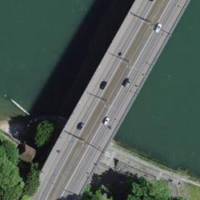
EUNIS habitat code: 57
Species observed at this site:
Allium ursinum
Corvus corone
Cyanistes caeruleus
Anas platyrhynchos
Sturnus vulgaris
Chloris chloris
Passer domesticus
Columba palumbus
Chroicocephalus ridibundus
Phalacrocorax carbo
Larus michahellis
Cygnus olor
Chelidonium majus
Parus major
Pica pica
Garrulus glandarius
Columba livia
Coccothraustes coccothraustes